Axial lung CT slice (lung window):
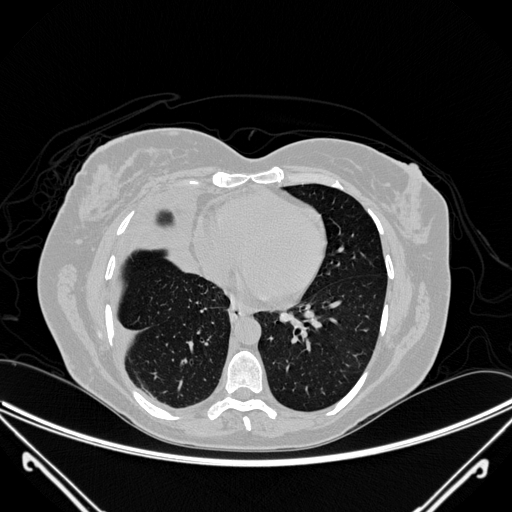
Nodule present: no